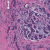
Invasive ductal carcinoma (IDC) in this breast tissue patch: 0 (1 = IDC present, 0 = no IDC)